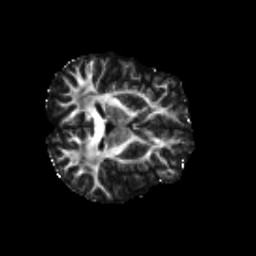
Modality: FA
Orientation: axial
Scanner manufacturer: siemens
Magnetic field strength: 3 T
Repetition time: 4.16 s
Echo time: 0.0806 s